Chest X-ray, PA view. Patient: 35 years old, sex M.
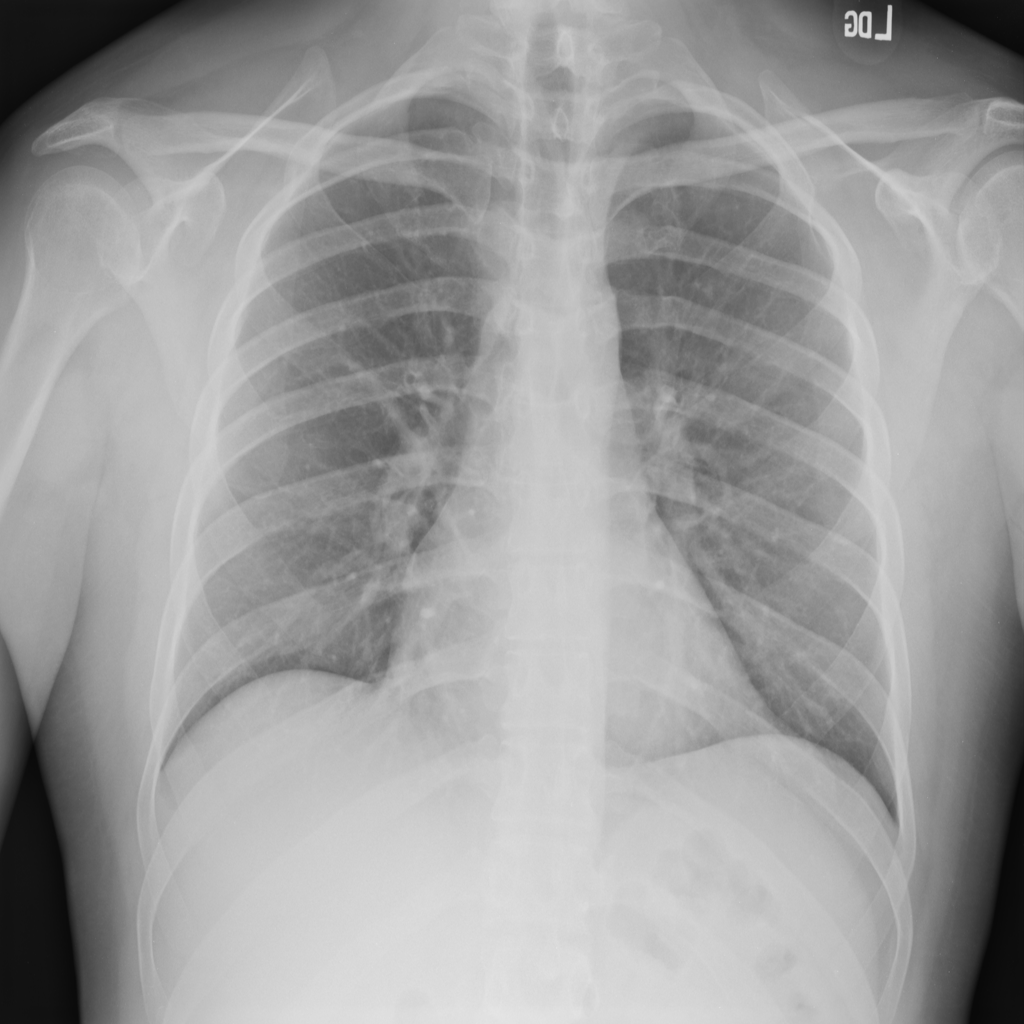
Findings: No Finding